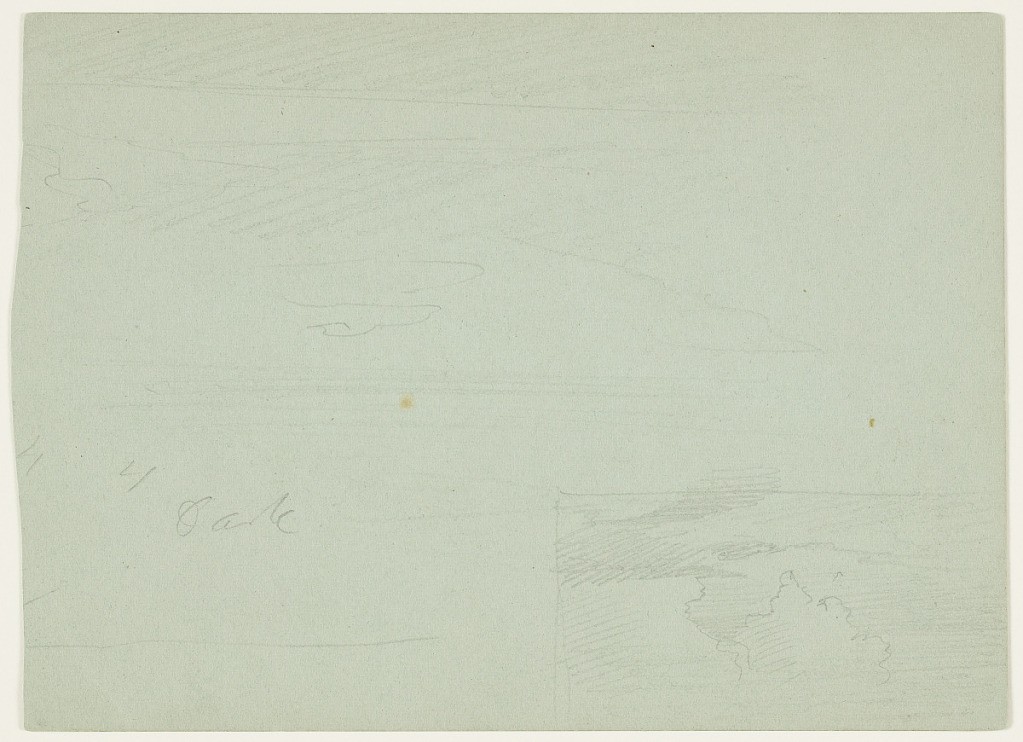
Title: Cloud Sketches, Hudson, New York
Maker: Frederic Edwin Church, American, 1826–1900
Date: August 1871
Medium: Graphite on green wove paper; verso: graphite
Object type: Drawing
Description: Atmosphere sketch showing views of clouds over the Hudson River Valley near Hudson, New York. The loosely-rendered scene shows indistinct layers of hazy and puffy clouds spread throughout. The faint outline of a rolling landscape is visible in the lower left corner. Included in the lower right corner is a rectangular vignette of a massive storm cloud with two billowing towers, backdropped by hazy clouds.

Verso: Landscape and atmosphere sketch showing a view of diverse clouds above the Catskill Escarpment, as seen from Church's home near Hudson, New York, called Olana. A mixture of high-altitude, hazy clouds and low, billowing clouds inhabit th sky, while the rugged outline of the Catskills forms the horizon below.